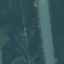
Label: River